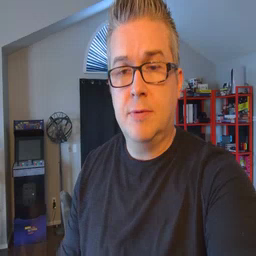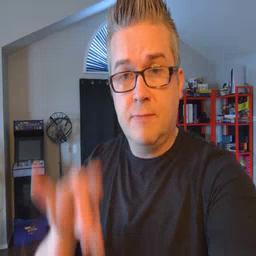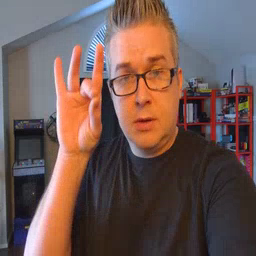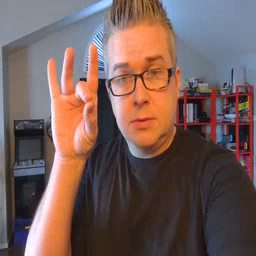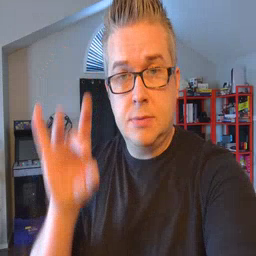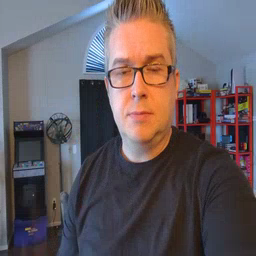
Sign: find